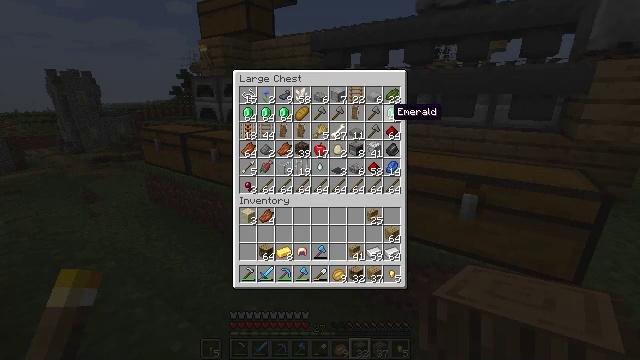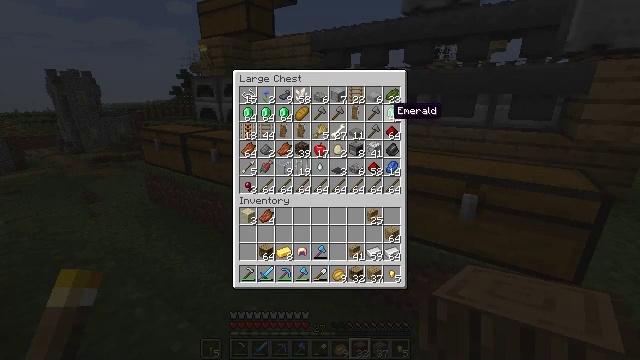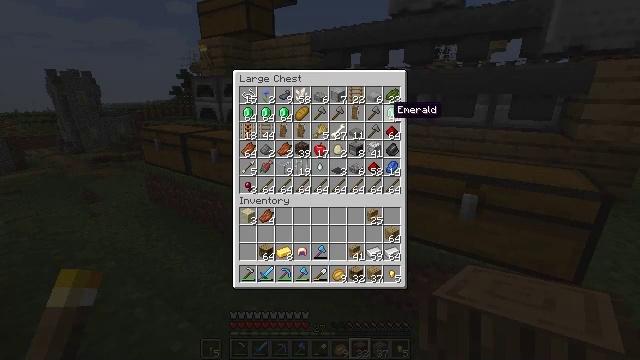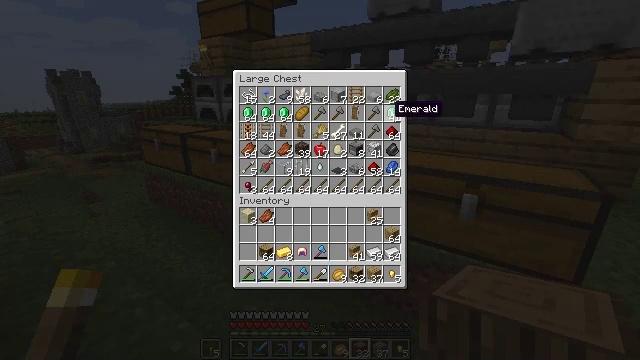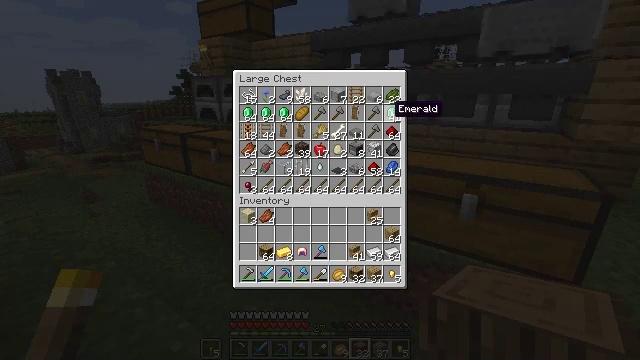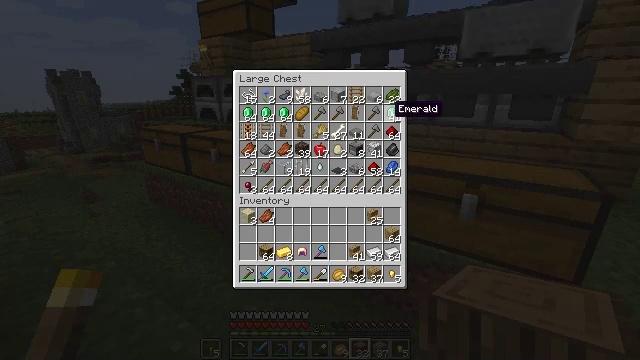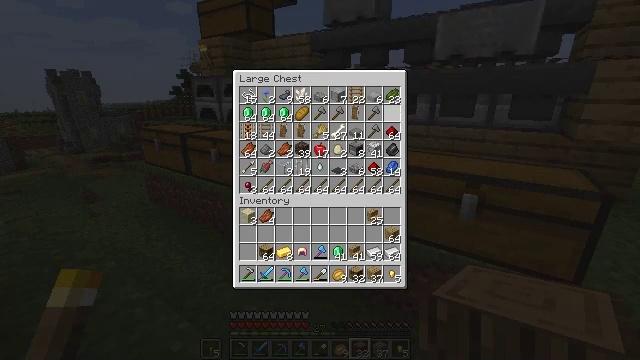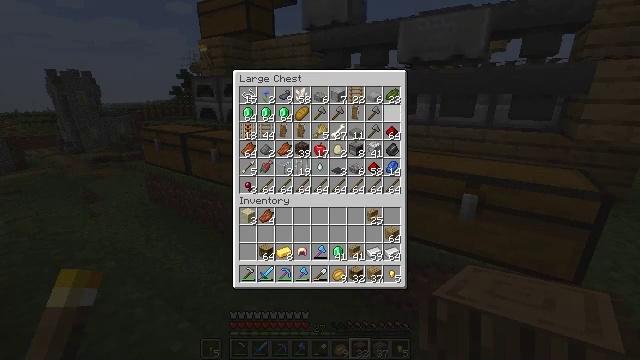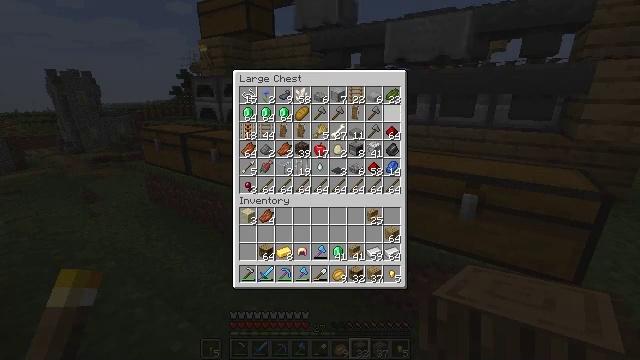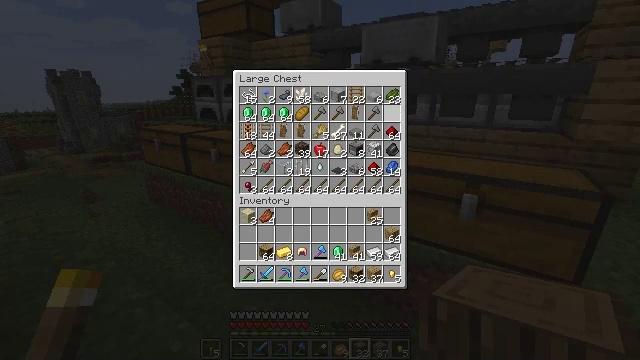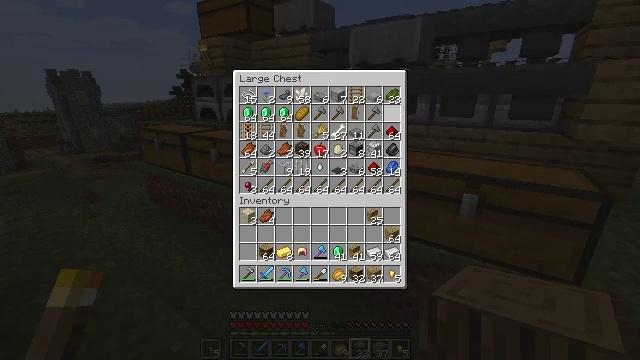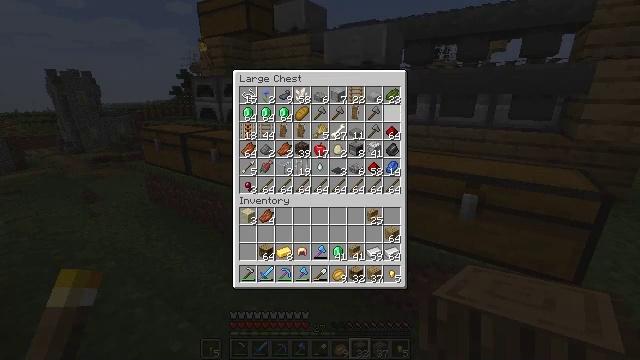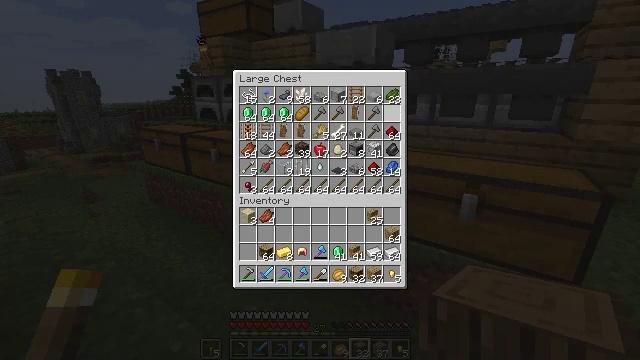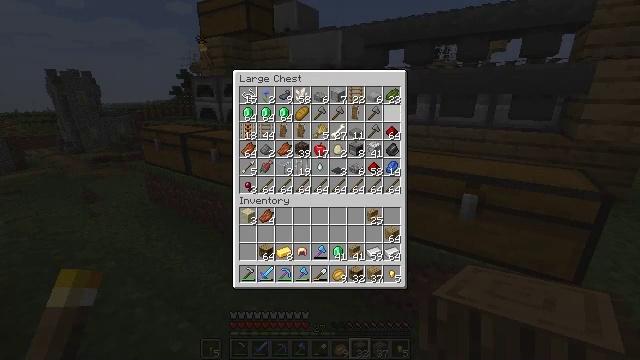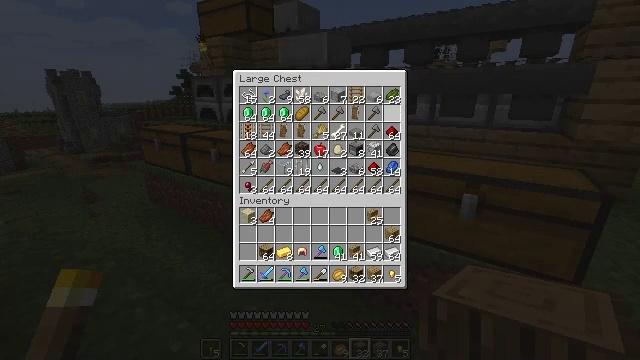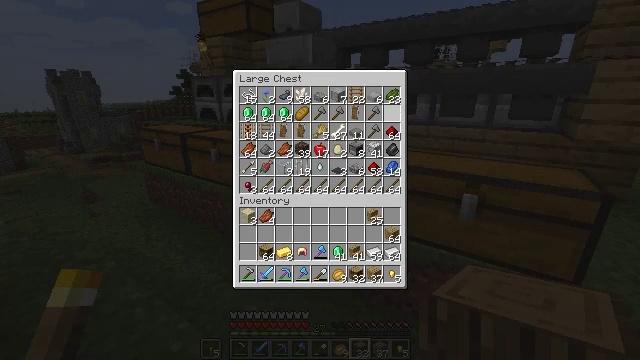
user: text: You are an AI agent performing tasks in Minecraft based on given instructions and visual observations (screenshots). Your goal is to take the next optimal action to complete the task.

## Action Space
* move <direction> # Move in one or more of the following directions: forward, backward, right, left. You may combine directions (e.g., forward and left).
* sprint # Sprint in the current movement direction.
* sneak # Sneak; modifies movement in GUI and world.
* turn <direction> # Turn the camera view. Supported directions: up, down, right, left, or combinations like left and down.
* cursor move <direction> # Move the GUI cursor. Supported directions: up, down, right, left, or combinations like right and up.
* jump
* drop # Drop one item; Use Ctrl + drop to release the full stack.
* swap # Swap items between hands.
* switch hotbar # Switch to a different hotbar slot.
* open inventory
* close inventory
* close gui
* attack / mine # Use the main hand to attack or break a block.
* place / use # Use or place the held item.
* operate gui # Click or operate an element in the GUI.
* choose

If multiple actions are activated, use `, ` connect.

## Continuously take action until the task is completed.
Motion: motion action
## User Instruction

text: Put the ingredients together and craft a rabbit stew.
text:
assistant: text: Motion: sneak
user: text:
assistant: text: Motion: sneak
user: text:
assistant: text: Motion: sneak
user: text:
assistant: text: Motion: sneak
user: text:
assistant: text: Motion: sneak
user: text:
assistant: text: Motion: sneak, operate gui
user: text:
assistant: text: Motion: sneak, operate gui
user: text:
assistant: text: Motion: sneak
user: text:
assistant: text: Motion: sneak
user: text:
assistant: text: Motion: sneak
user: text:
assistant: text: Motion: sneak
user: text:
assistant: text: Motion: sneak
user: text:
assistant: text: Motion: sneak
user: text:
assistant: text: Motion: no_op
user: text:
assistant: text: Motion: no_op
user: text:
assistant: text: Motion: cursor move down
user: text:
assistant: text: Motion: no_op
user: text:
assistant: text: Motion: no_op
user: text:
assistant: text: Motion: no_op
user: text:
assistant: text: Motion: no_op
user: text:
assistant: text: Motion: no_op
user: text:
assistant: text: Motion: close gui
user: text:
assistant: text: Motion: no_op
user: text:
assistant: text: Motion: no_op
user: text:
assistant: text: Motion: turn right
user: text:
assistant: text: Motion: turn right and down
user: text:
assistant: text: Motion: turn right and down
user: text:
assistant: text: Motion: turn right and down
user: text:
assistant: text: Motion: turn right and up
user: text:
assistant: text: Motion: turn right and up